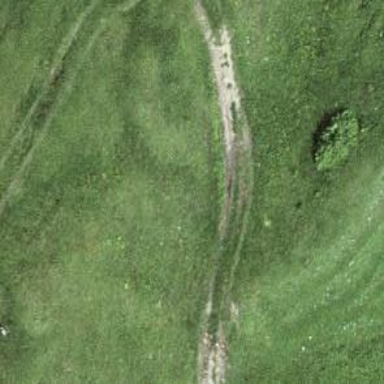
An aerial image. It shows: Track with grade5 tracktype.